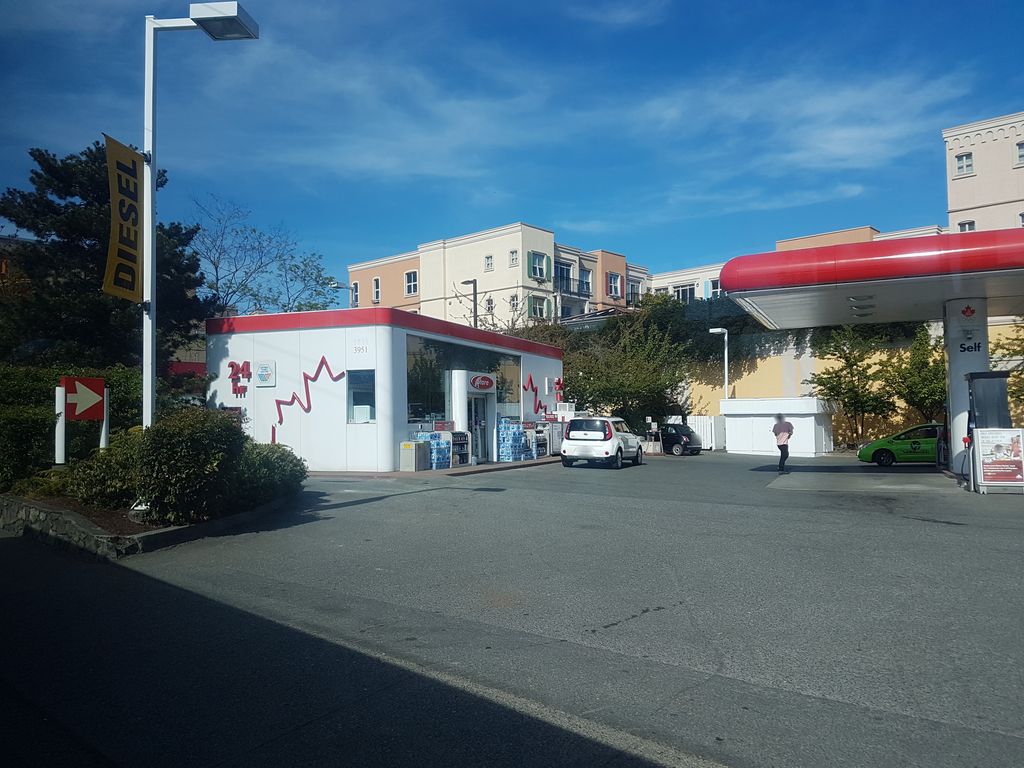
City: victoria